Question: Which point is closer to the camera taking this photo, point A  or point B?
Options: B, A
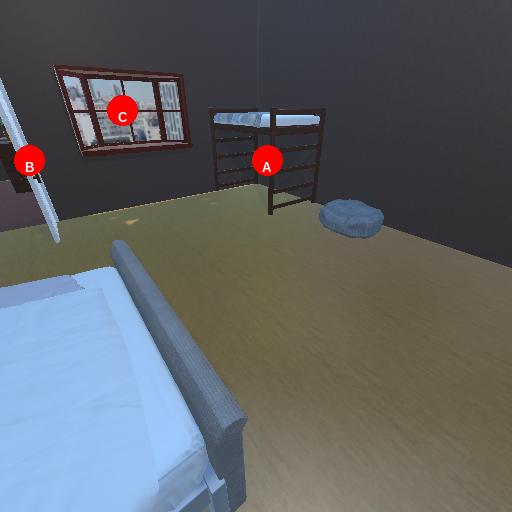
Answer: B